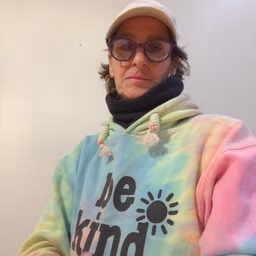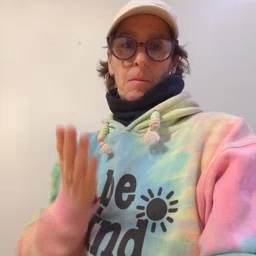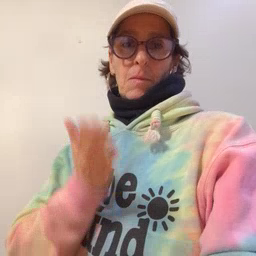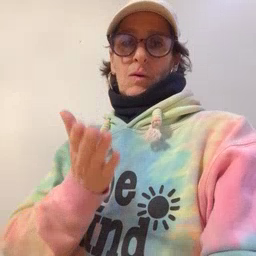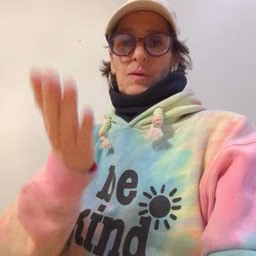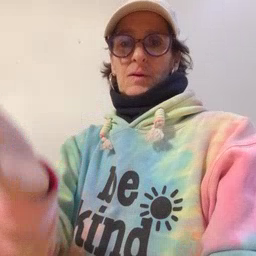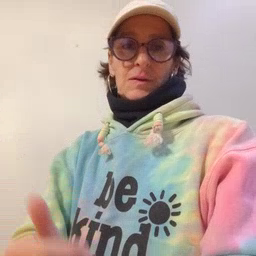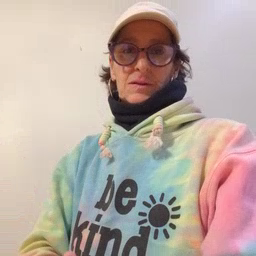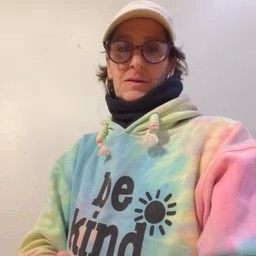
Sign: boat